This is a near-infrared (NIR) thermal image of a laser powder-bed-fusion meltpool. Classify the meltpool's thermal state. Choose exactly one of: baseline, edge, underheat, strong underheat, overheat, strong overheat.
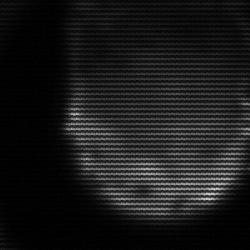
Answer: edge